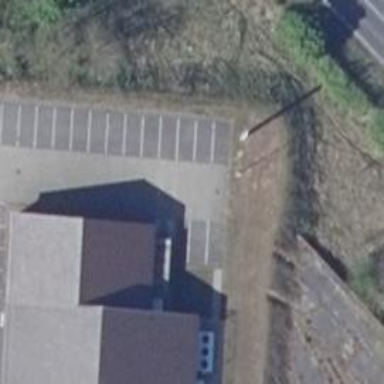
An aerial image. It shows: Road serving as parking aisle.